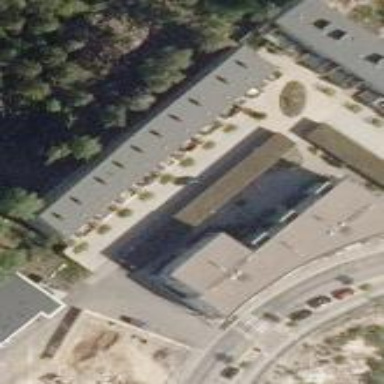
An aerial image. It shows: Apartment building with flat roof.